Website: home-depot
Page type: customer-info-address
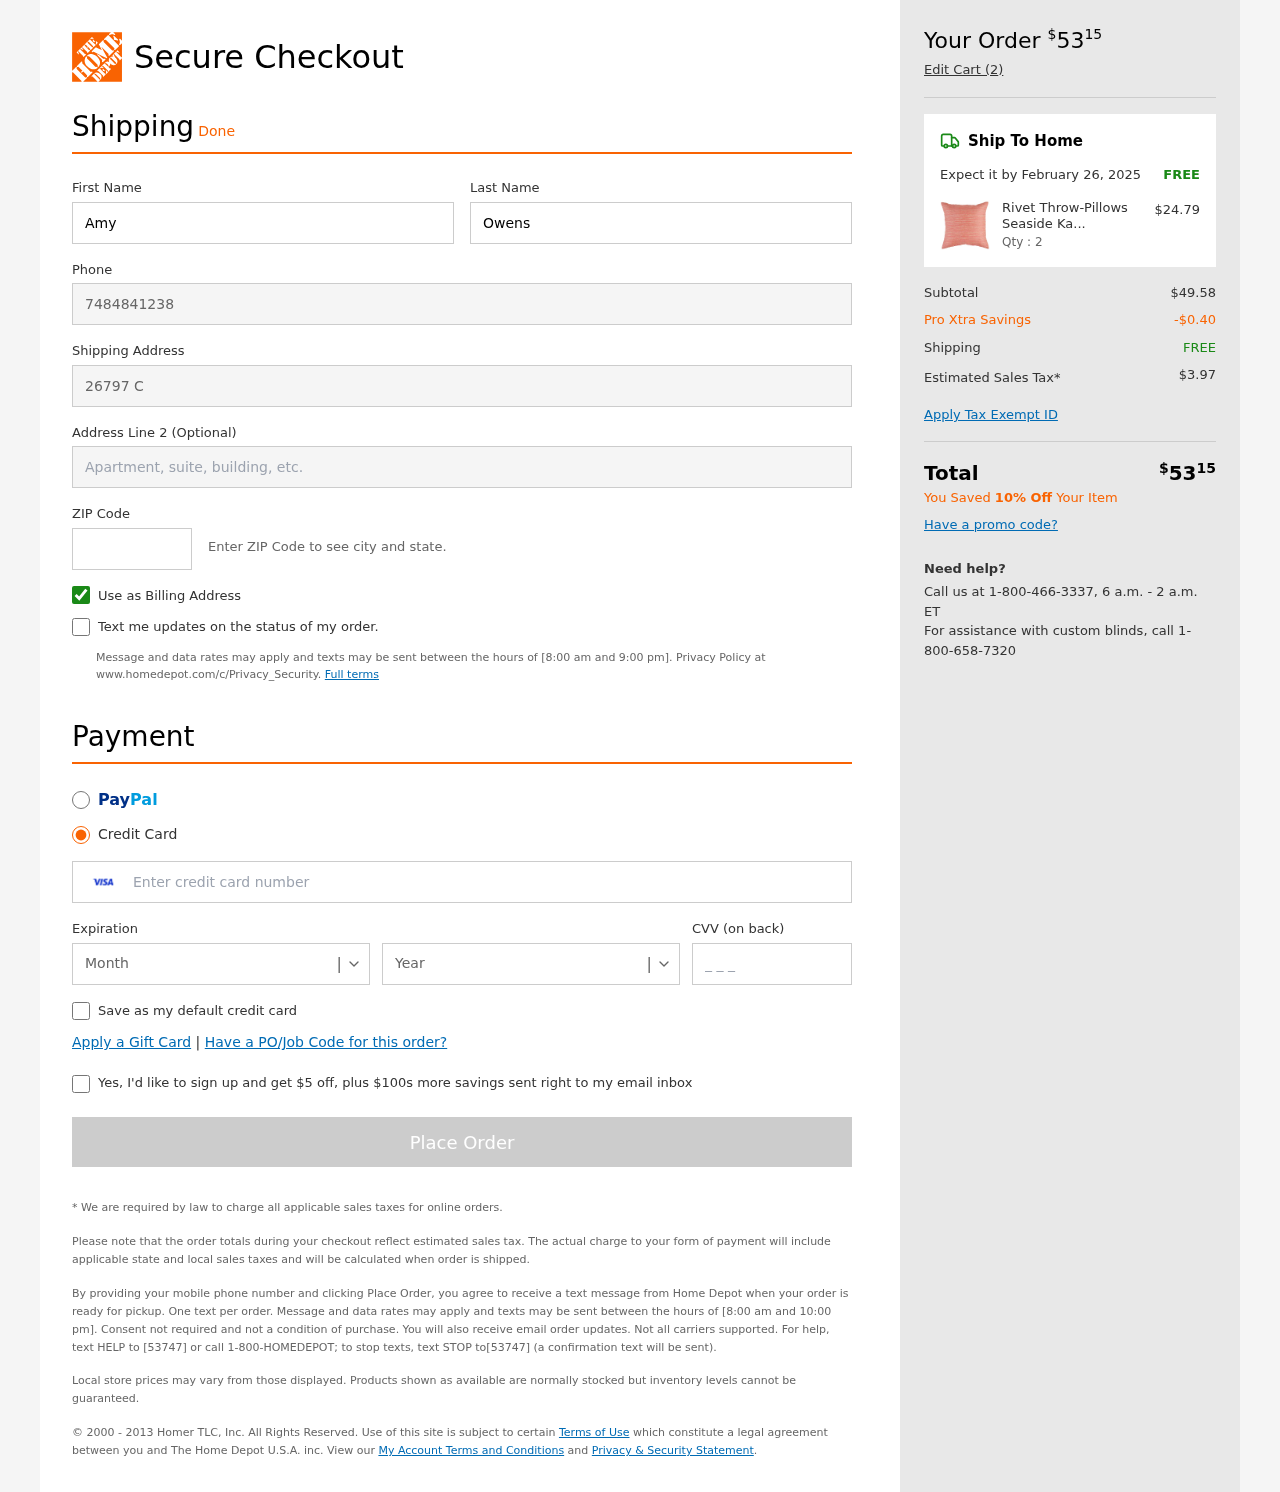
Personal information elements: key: PII_CARD_CVV
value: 150
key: PII_CARD_EXPIRY_MONTH
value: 05
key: PII_CARD_EXPIRY_YEAR
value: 29
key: PII_CARD_NUMBER
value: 4022 2506 2399 0766
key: PII_FIRSTNAME
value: Amy
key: PII_LASTNAME
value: Owens
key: PII_PHONE
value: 7484841238
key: PII_POSTCODE
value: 58632
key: PII_STREET
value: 26797 Cardenas Meadow
Product elements: key: PRODUCT1_NAME
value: Rivet Throw-Pillows Seaside Kawaii Outdoor
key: PRODUCT1_PRICE
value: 24.79
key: PRODUCT1_QUANTITY
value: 2
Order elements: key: ORDER_TOTAL
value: $5315
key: ORDER_NUM_ITEMS
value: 2
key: ORDER_DELIVERY_DATE
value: February 26, 2025
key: ORDER_SHIPPING_COST
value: FREE
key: ORDER_SUBTOTAL
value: $49.58
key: ORDER_DISCOUNT
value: -$0.40
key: ORDER_SHIPPING_COST2
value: FREE
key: ORDER_TAX
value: $3.97
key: ORDER_TOTAL2
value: $5315
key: ORDER_SAVINGS_MESSAGE
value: You Saved 10% Off Your Item